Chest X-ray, PA view. Patient: 10 years old, sex F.
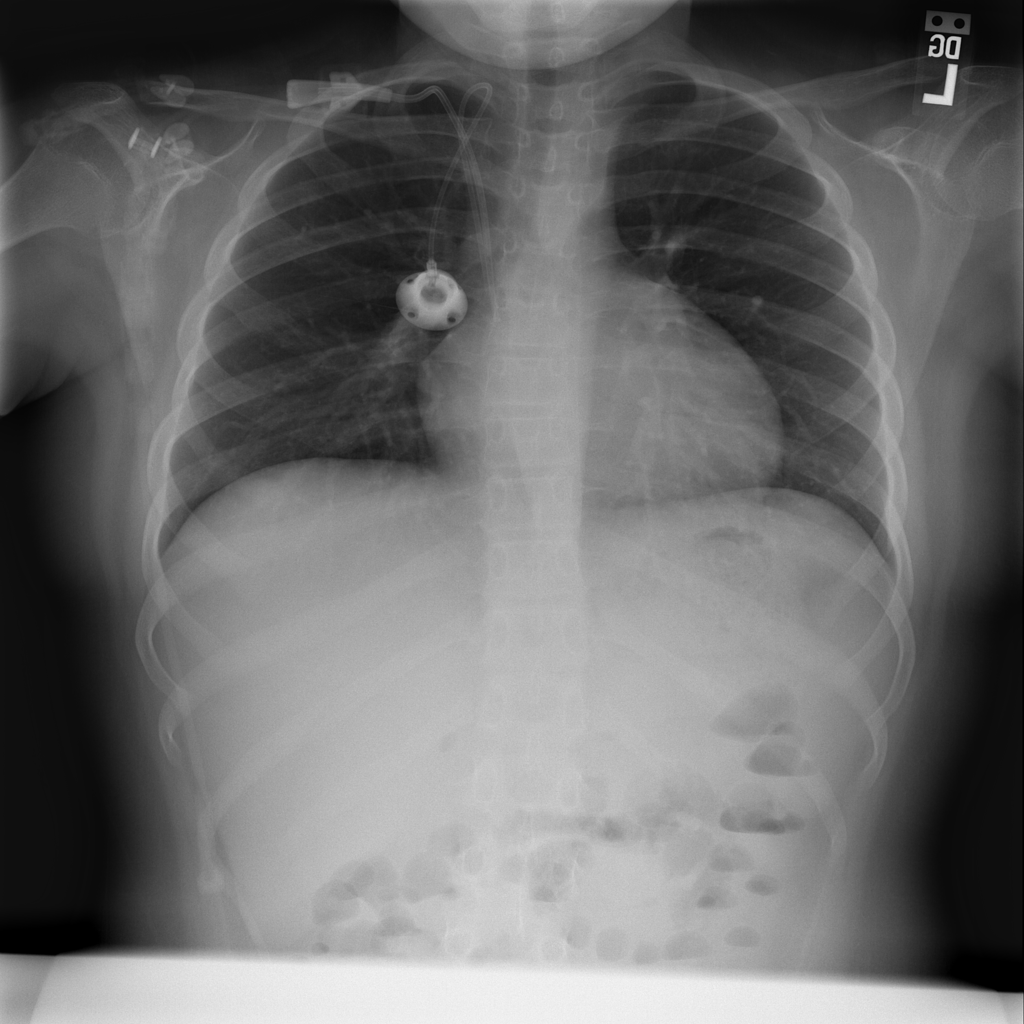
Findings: No Finding